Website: apple
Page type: customer-info-address
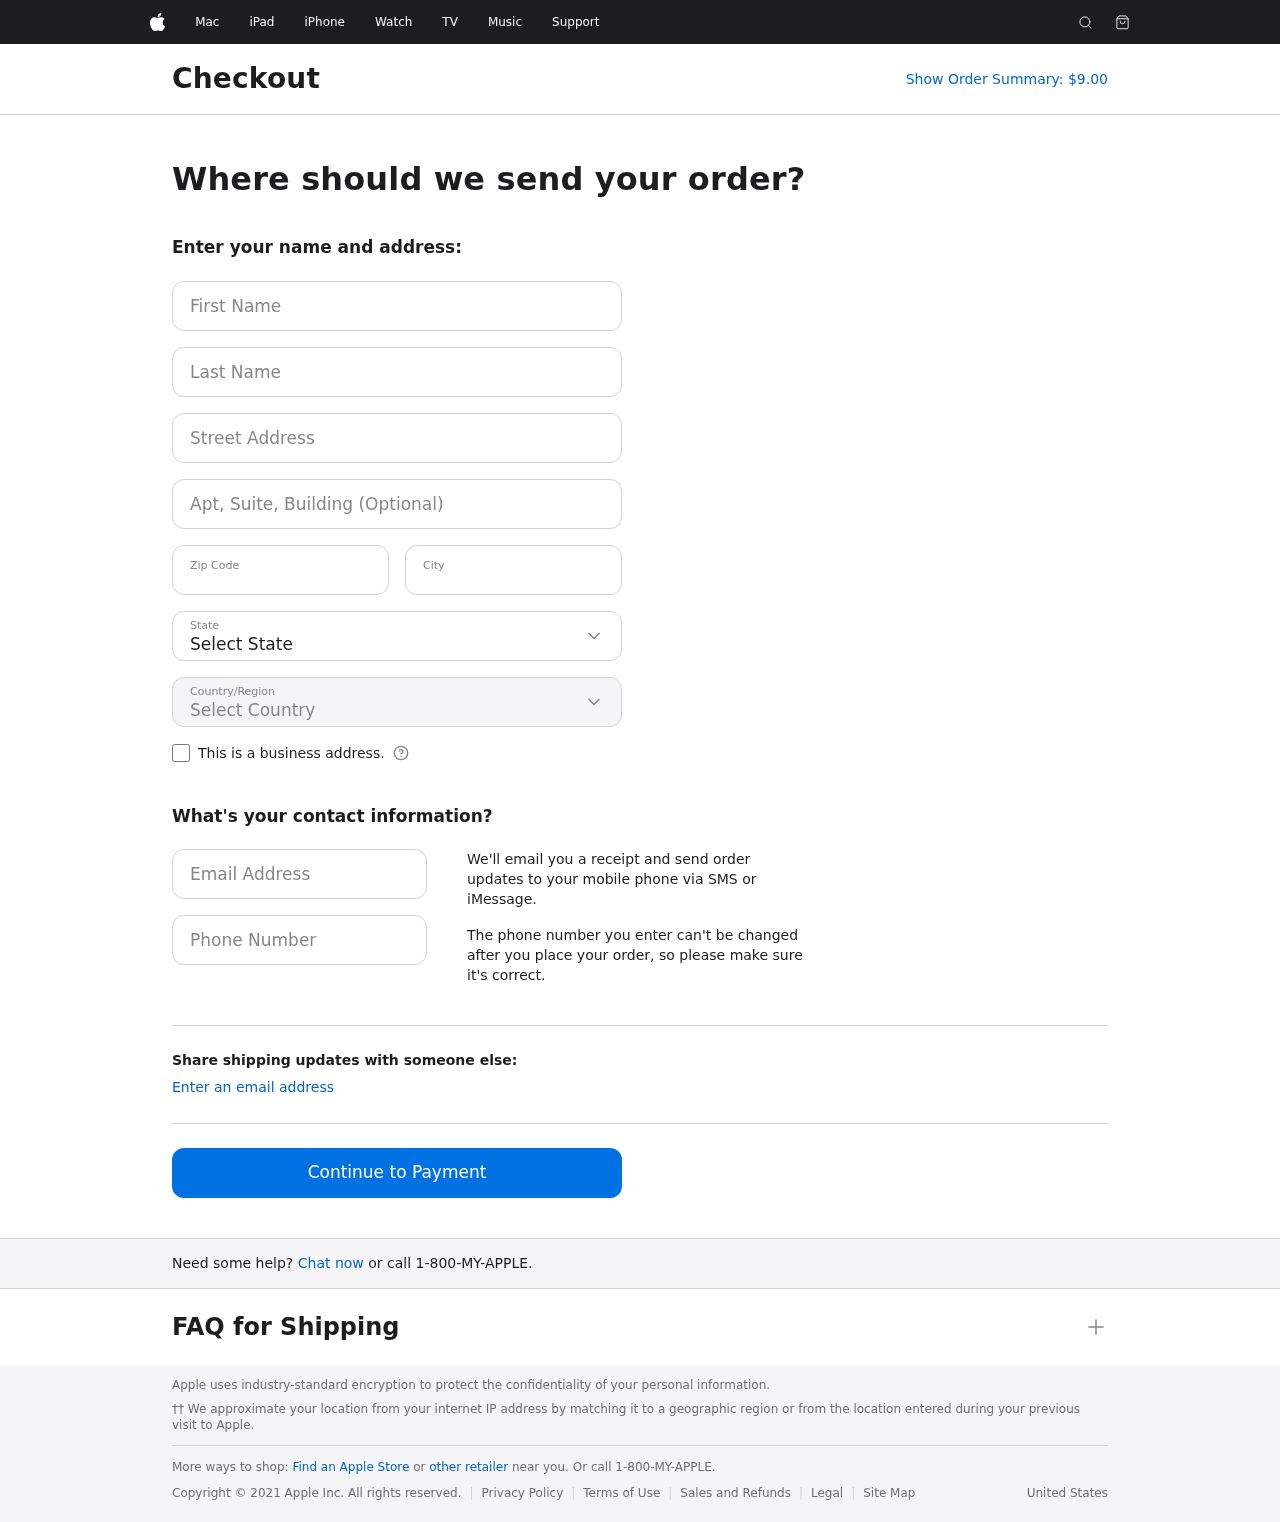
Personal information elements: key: PII_CITY
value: West Williamtown
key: PII_COUNTRY
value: United States
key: PII_EMAIL
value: bponce@hotmail.com
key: PII_FIRSTNAME
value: Brittany
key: PII_LASTNAME
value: Ponce
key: PII_PHONE
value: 9679542079
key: PII_POSTCODE
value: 97626
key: PII_STATE
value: Nebraska
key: PII_STREET
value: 689 Smith Springs
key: PII_STREET2
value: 09066 Stewart Vista Apt. 019
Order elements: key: ORDER_TOTAL
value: Show Order Summary: $9.00